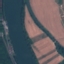
Label: River